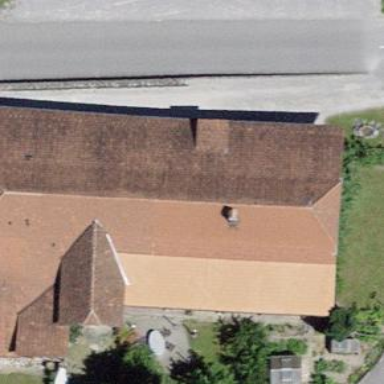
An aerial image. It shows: Farm building.